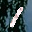
Label: 1